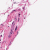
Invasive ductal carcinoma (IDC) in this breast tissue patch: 0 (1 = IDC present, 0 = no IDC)